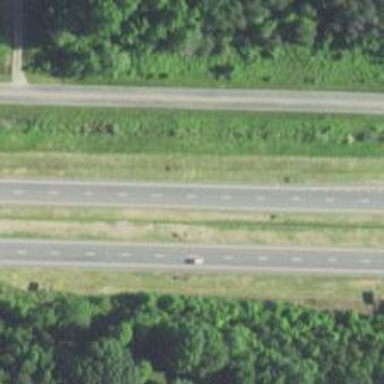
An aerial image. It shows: Motorway.